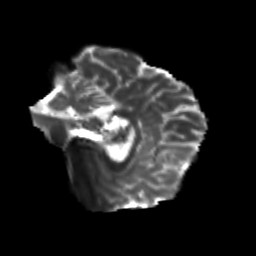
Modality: T2w
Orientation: sagittal
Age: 23
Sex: female
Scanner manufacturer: siemens
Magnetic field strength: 3 T
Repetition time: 3.5 s
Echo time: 0.104 s